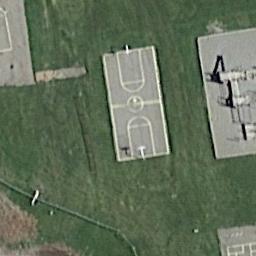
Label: basketball_court